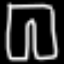
Label: pants